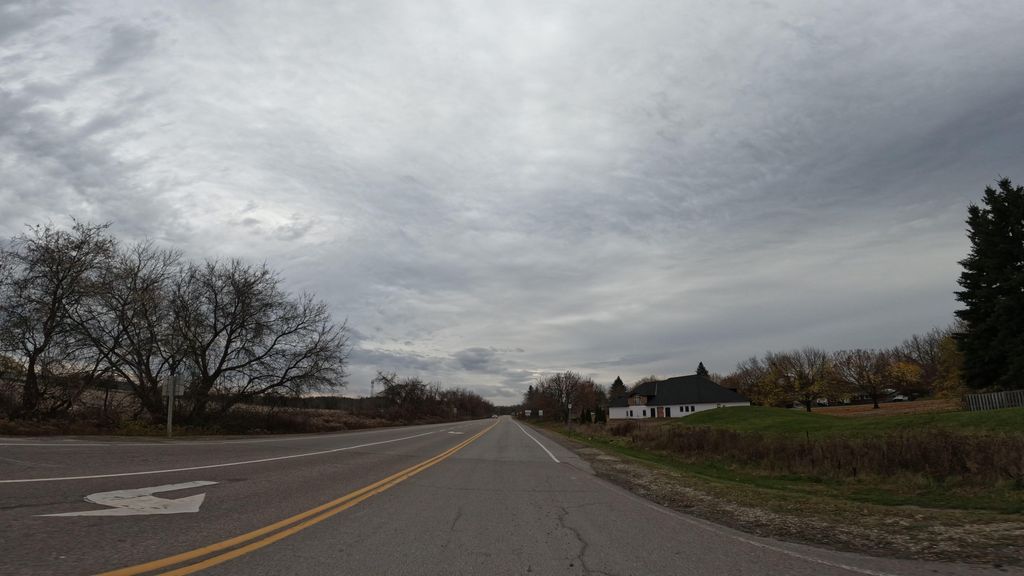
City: hamilton